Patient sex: F
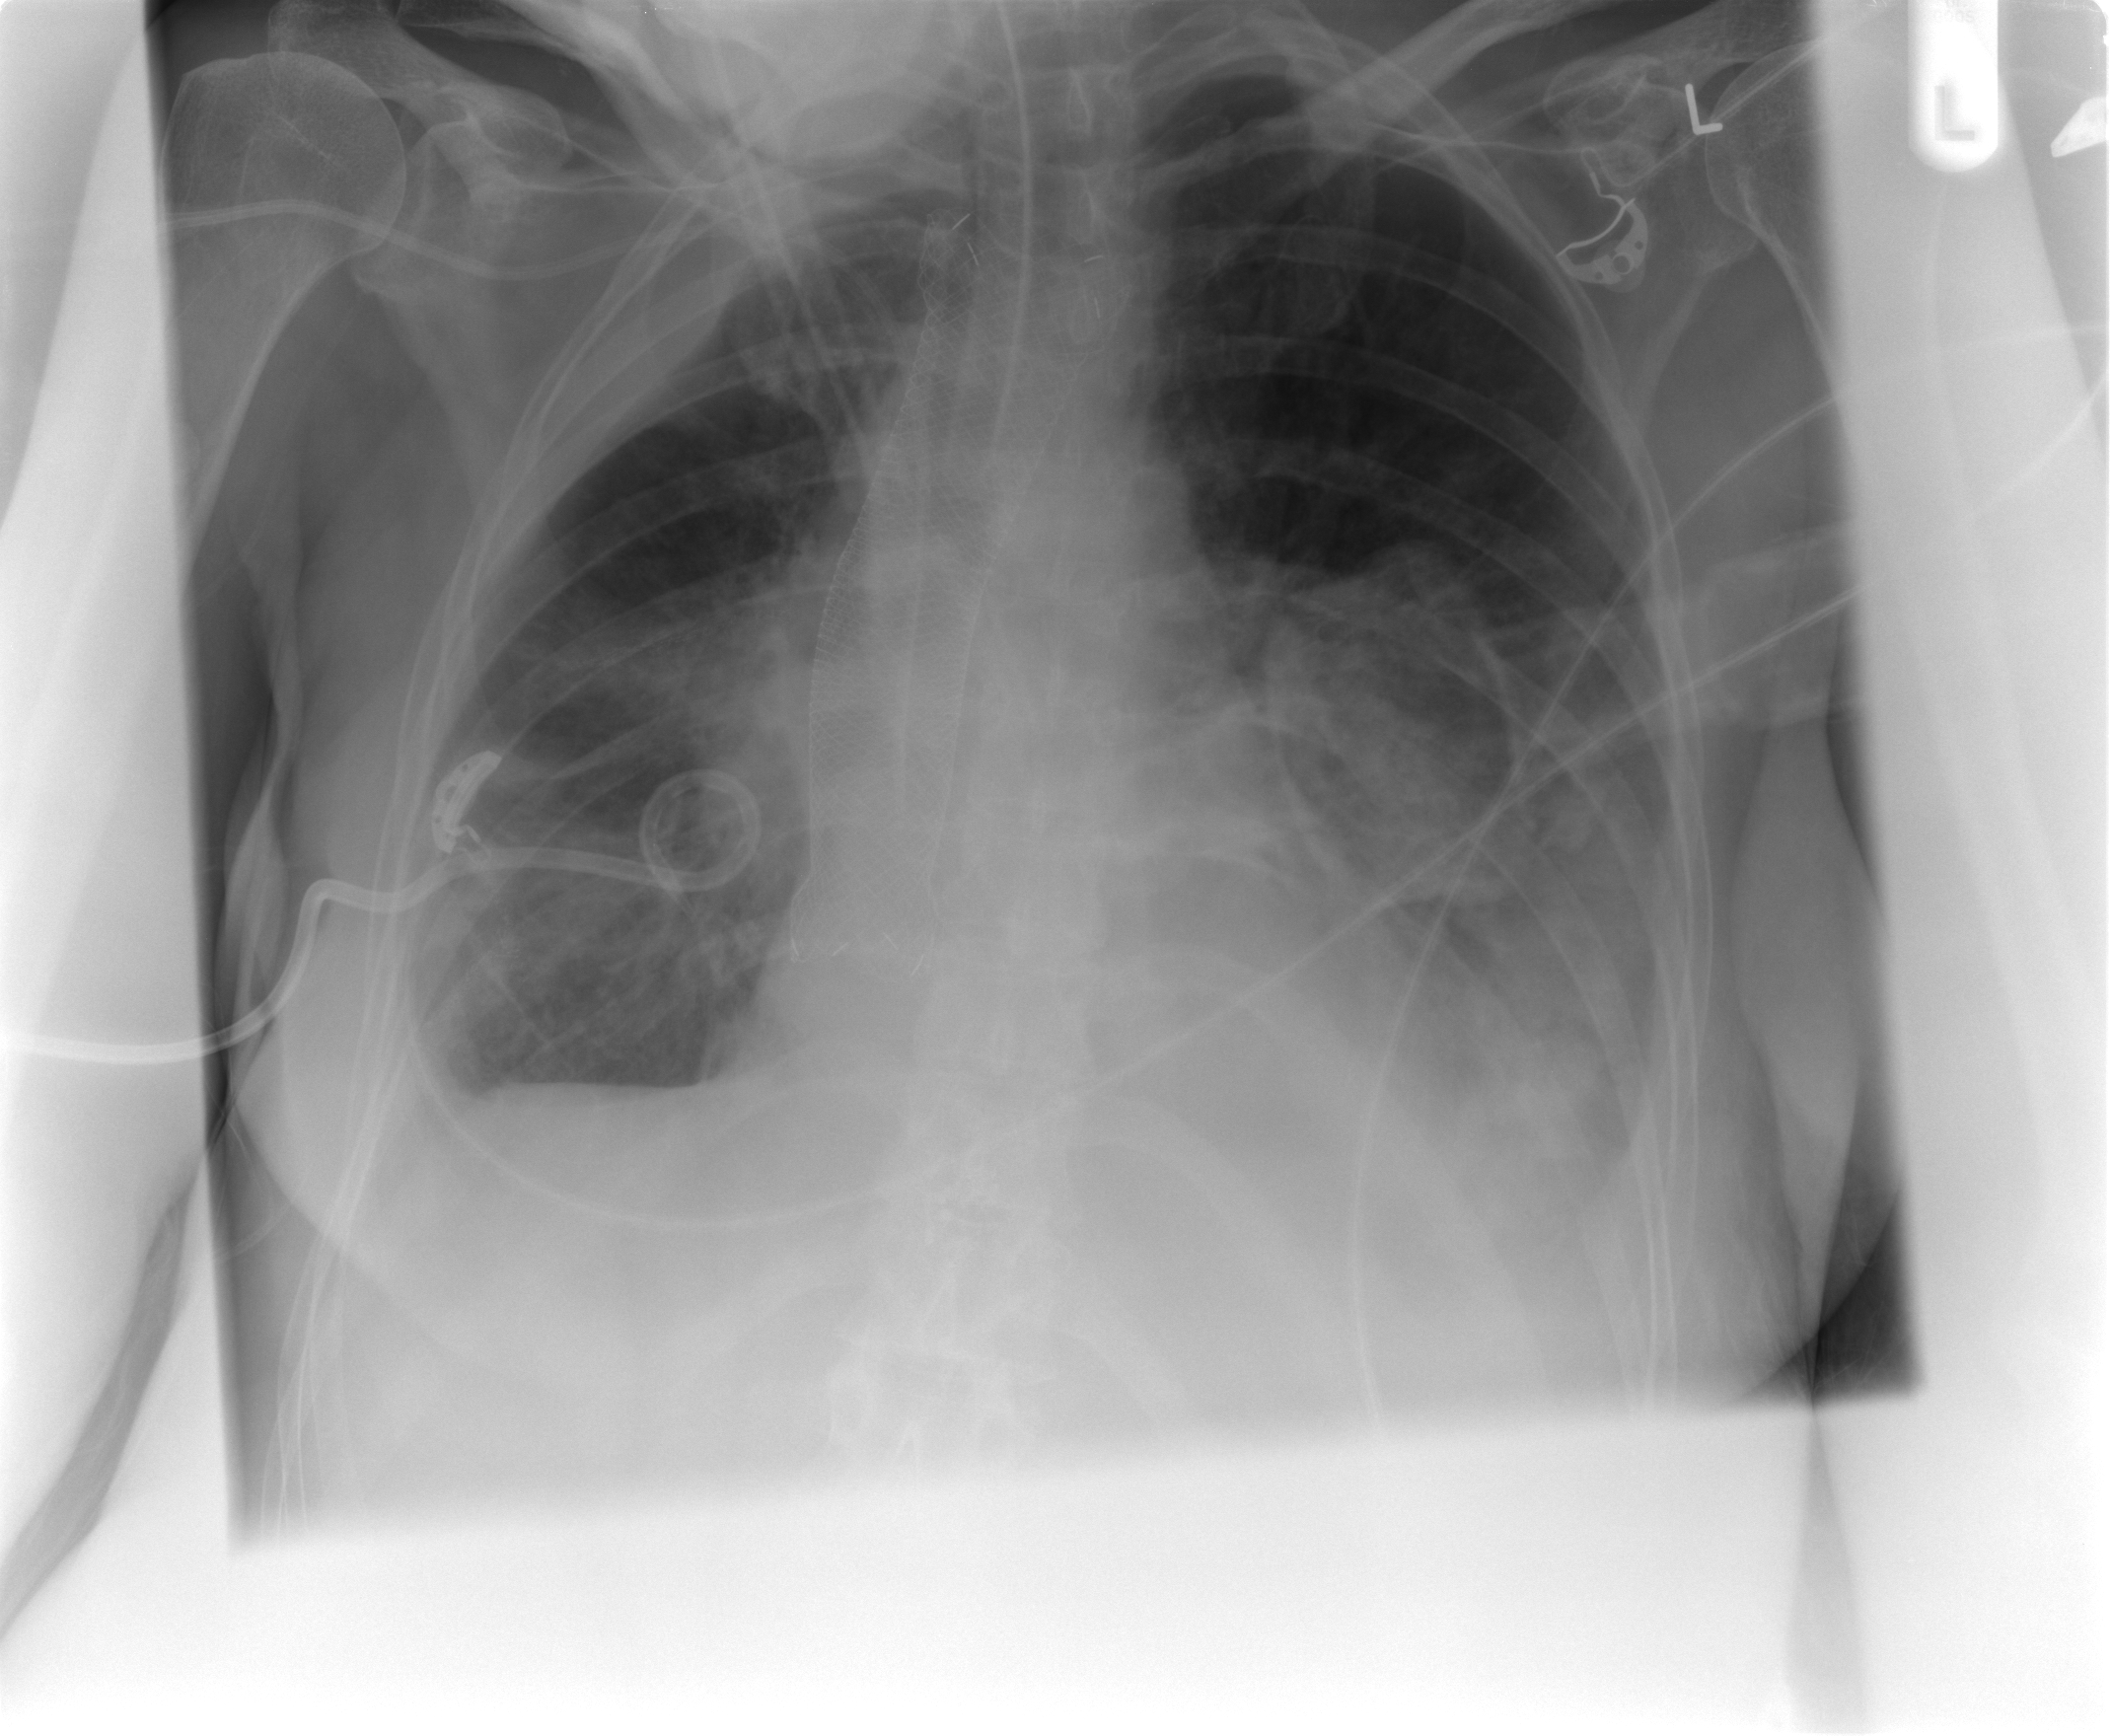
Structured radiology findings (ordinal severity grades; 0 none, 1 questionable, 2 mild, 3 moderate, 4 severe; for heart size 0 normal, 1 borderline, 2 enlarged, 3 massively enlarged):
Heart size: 0
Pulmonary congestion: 2
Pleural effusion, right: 3
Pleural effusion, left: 2
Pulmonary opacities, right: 2
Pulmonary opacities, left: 2
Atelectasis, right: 2
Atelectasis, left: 0